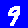
Digit: 9